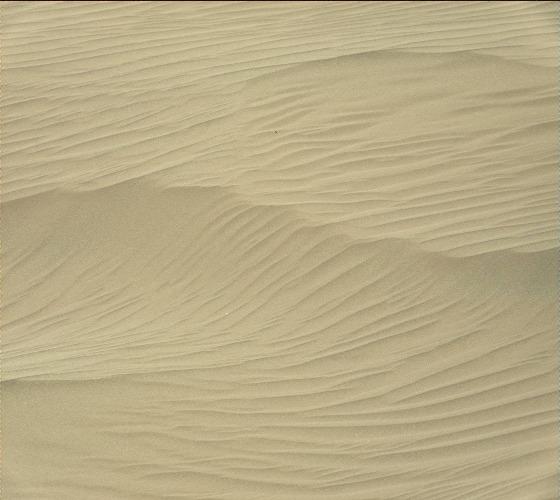
Terrain classes present: Gravel / Sand / Soil